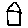
Label: house